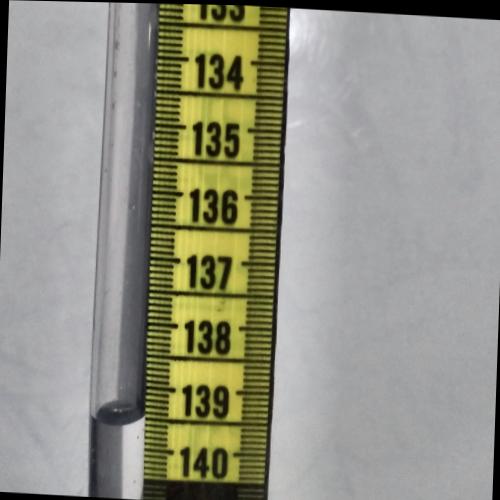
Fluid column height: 139.5 cm